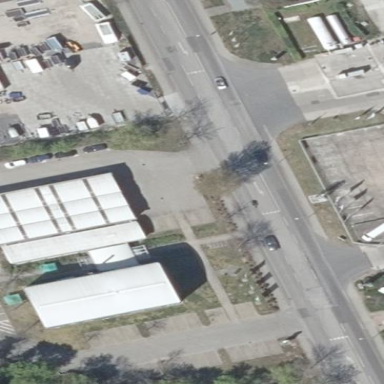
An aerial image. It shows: Commercial building used for vehicle inspection.